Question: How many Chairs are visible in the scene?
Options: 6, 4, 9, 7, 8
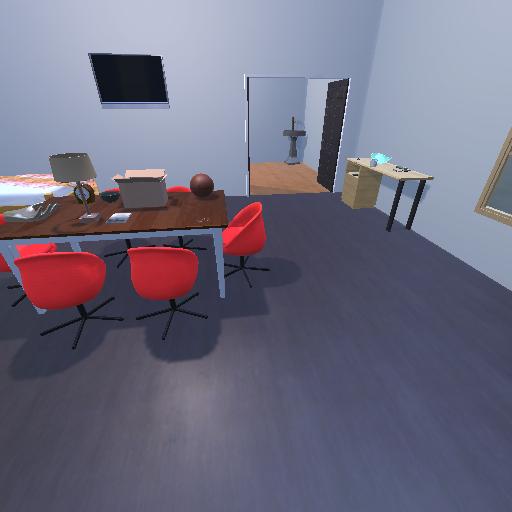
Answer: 6